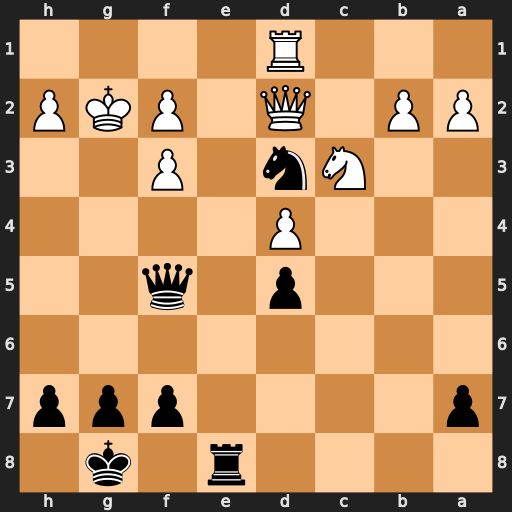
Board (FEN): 4r1k1/p4ppp/8/3p1q2/3P4/2Nn1P2/PP1Q1PKP/3R4
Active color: b
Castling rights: -
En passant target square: -
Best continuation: Nf4+ Qxf4 Qxf4